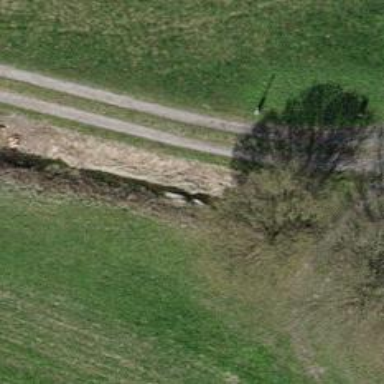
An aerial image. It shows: Unpaved track with grade 3 track type.